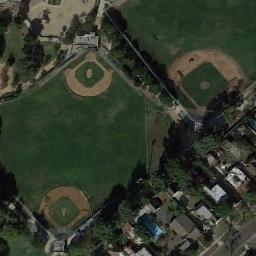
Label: baseball_diamond